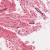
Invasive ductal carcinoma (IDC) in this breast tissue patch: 0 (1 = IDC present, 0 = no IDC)